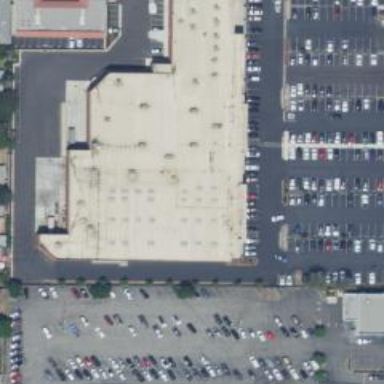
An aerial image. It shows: Retail building.